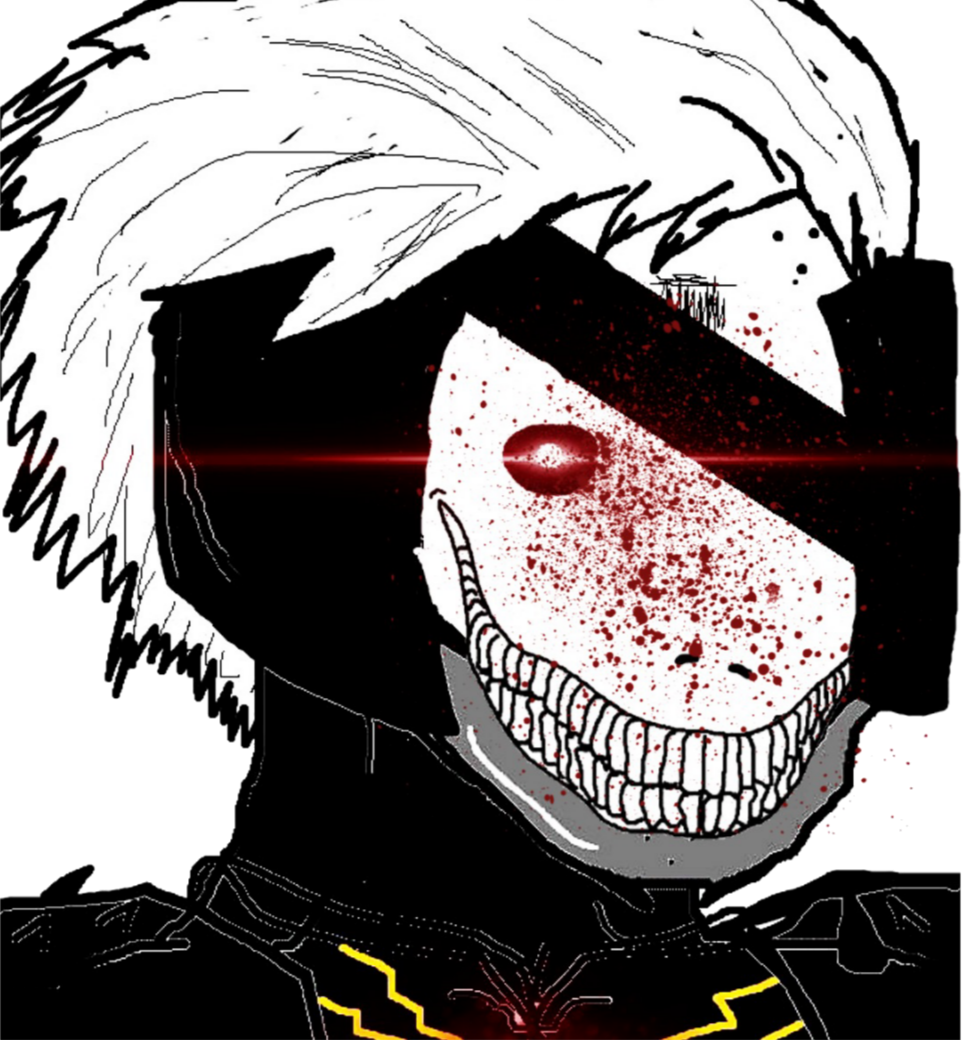
Label: 5_Oomer